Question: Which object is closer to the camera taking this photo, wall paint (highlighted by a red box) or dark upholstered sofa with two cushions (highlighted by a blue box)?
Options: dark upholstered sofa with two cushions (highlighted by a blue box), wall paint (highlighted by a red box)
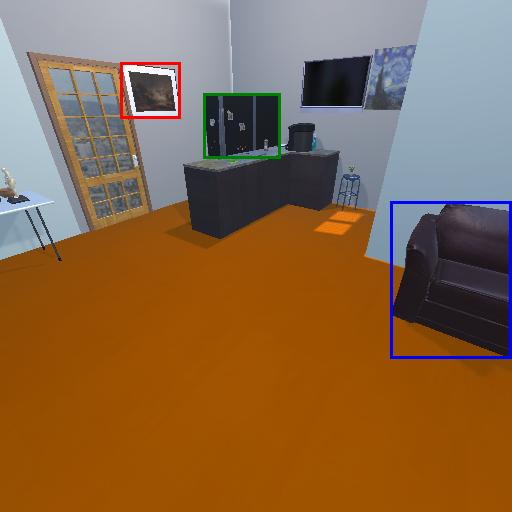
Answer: dark upholstered sofa with two cushions (highlighted by a blue box)